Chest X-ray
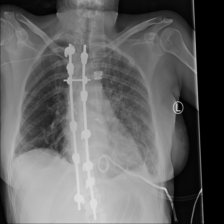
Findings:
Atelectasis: negative
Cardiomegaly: negative
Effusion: negative
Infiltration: negative
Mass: negative
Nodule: positive
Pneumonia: negative
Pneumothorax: negative
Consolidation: negative
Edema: negative
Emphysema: negative
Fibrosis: negative
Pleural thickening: positive
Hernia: negative